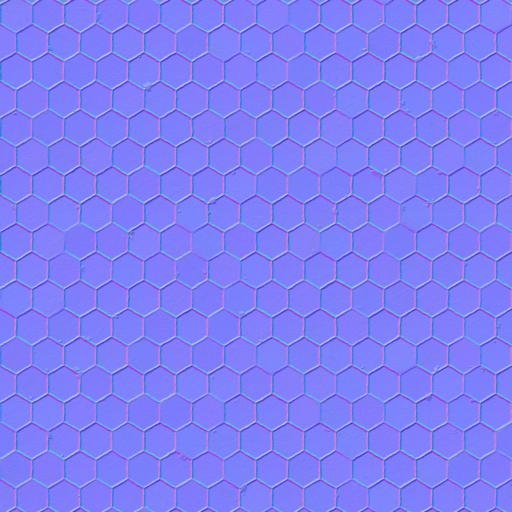
bathroom hexagon mosaic tiled tiles white